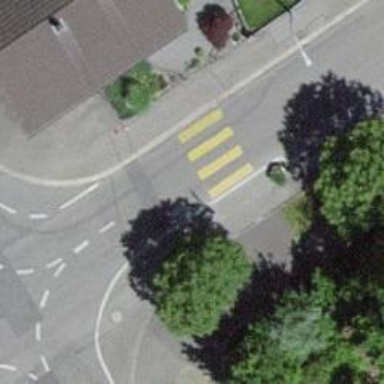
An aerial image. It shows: Zebra crossing on the road.